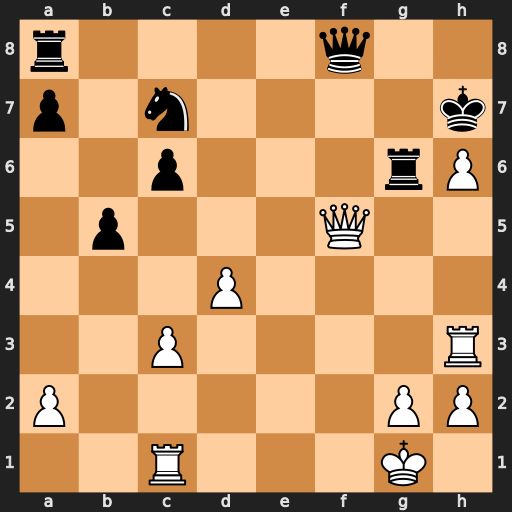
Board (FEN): r4q2/p1n4k/2p3rP/1p3Q2/3P4/2P4R/P5PP/2R3K1
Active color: w
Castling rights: -
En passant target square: -
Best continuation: Qd7+ Kh8 Qxc7